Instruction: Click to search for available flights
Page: home
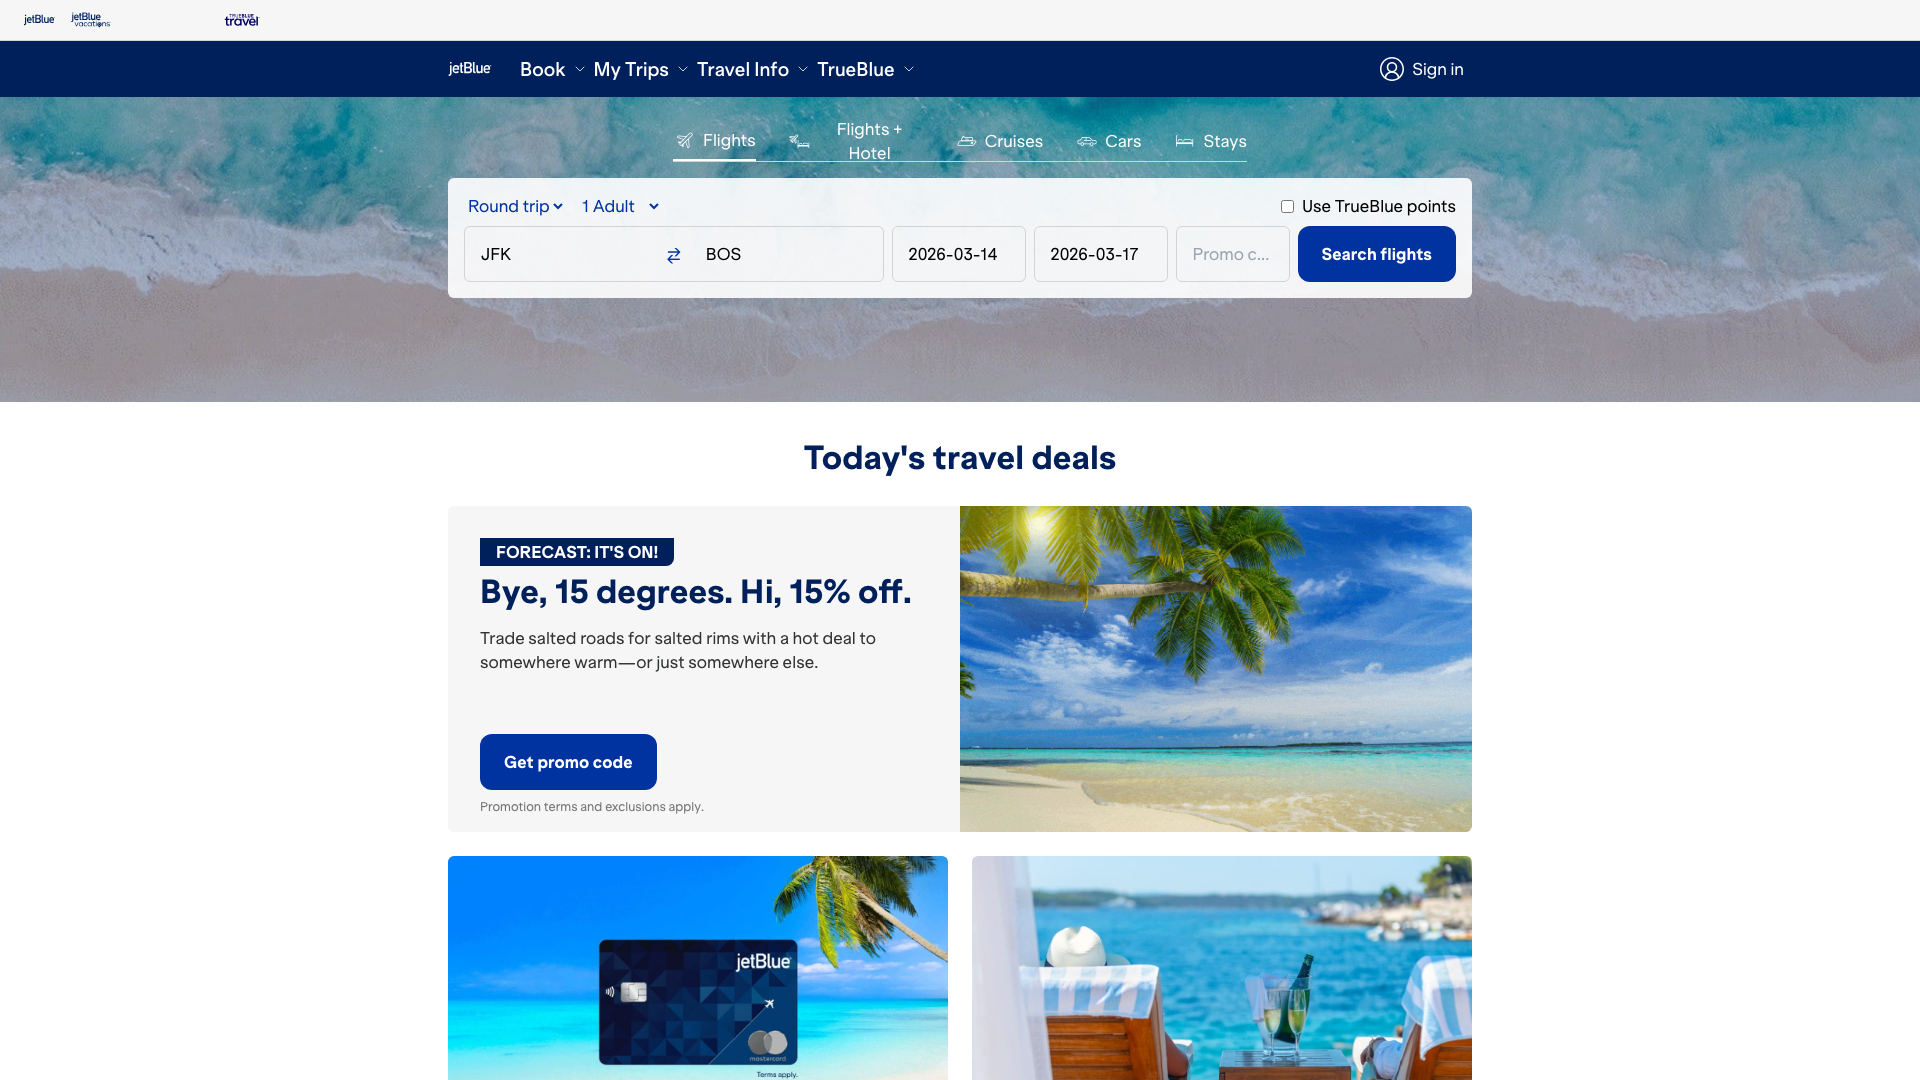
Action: click